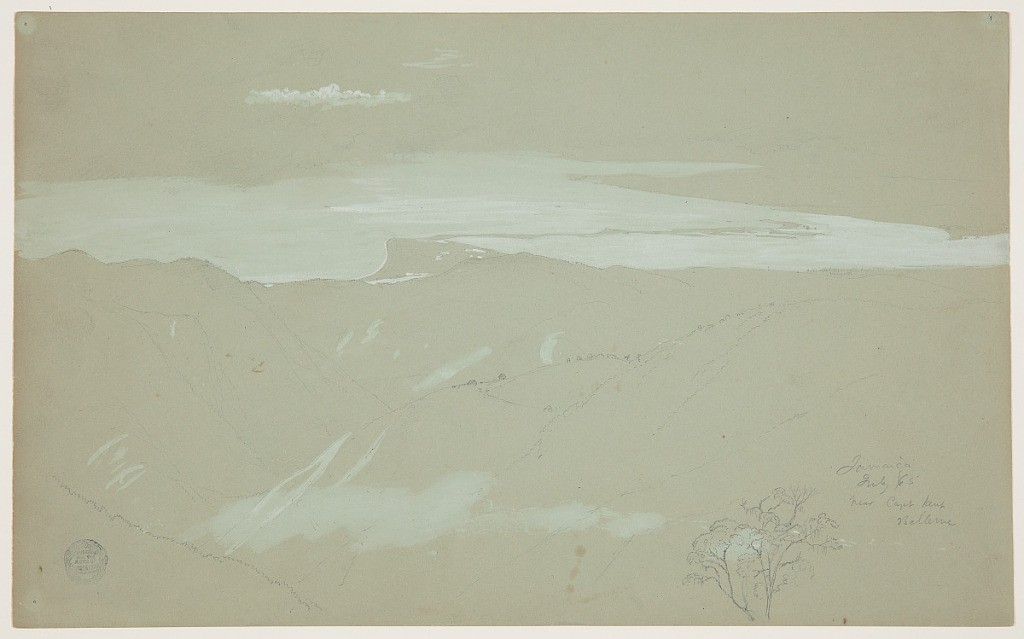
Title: View of the Palisadoes and Kingston Harbor from Bellevue, Jamaica
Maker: Frederic Edwin Church, American, 1826–1900
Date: July 1865
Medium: Graphite, brush and white gouache on gray-green wove paper
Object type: Drawing
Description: Landscape sketch showing a view of the Palisadoes and Kingston Harbor from the mountain hamlet of Bellevue, Jamaica. Treetop visible in foreground at right. In middle distance, mountain ridges at right and left converge in a steep gully at center left. Long Hill is visible behind these ridges. Beyond, the long and narrow form of the sandy tombolo called the Palisadoes extends into the Kingston Harbor at center and center right. In the background, the Jamaican coastline and sky above are visible.